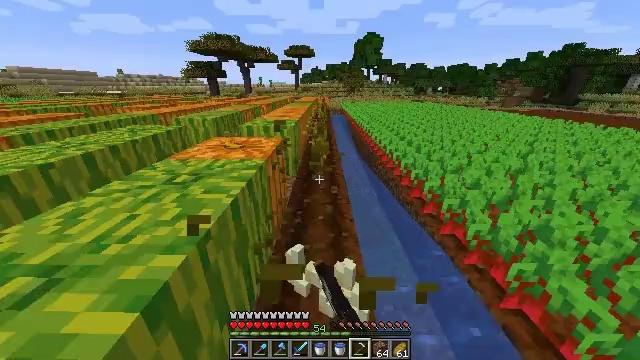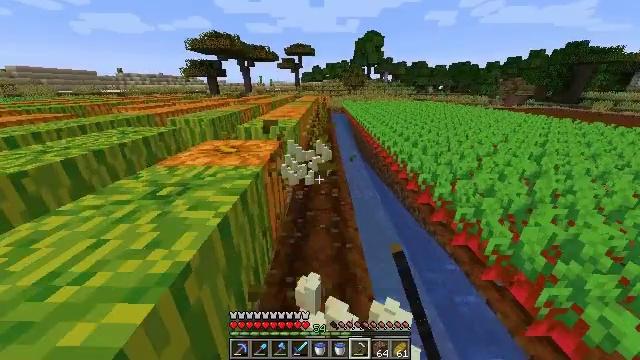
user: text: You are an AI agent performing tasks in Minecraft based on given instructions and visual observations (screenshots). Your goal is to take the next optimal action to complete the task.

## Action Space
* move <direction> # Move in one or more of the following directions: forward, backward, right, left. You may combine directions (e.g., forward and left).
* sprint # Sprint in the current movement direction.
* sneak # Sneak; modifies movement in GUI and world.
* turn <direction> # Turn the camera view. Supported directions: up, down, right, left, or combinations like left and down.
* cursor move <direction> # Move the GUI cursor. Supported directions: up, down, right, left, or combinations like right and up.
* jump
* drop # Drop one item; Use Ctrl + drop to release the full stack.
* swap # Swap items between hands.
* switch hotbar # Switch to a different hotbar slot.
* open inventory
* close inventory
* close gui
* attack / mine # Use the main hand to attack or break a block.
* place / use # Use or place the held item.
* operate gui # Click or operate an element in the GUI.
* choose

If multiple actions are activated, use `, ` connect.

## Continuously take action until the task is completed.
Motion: motion action
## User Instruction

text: Mine the attached pumpkin stem.
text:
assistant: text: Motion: move forward, sprint, attack / mine
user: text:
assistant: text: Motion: sprint, attack / mine